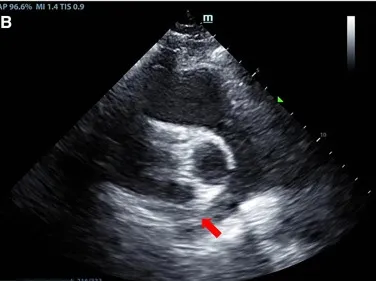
Results of the patient's echocardiography. Shows thrombus echoes in the main pulmonary artery of the right lung (red arrow).
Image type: radiology (ultrasound)